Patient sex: M
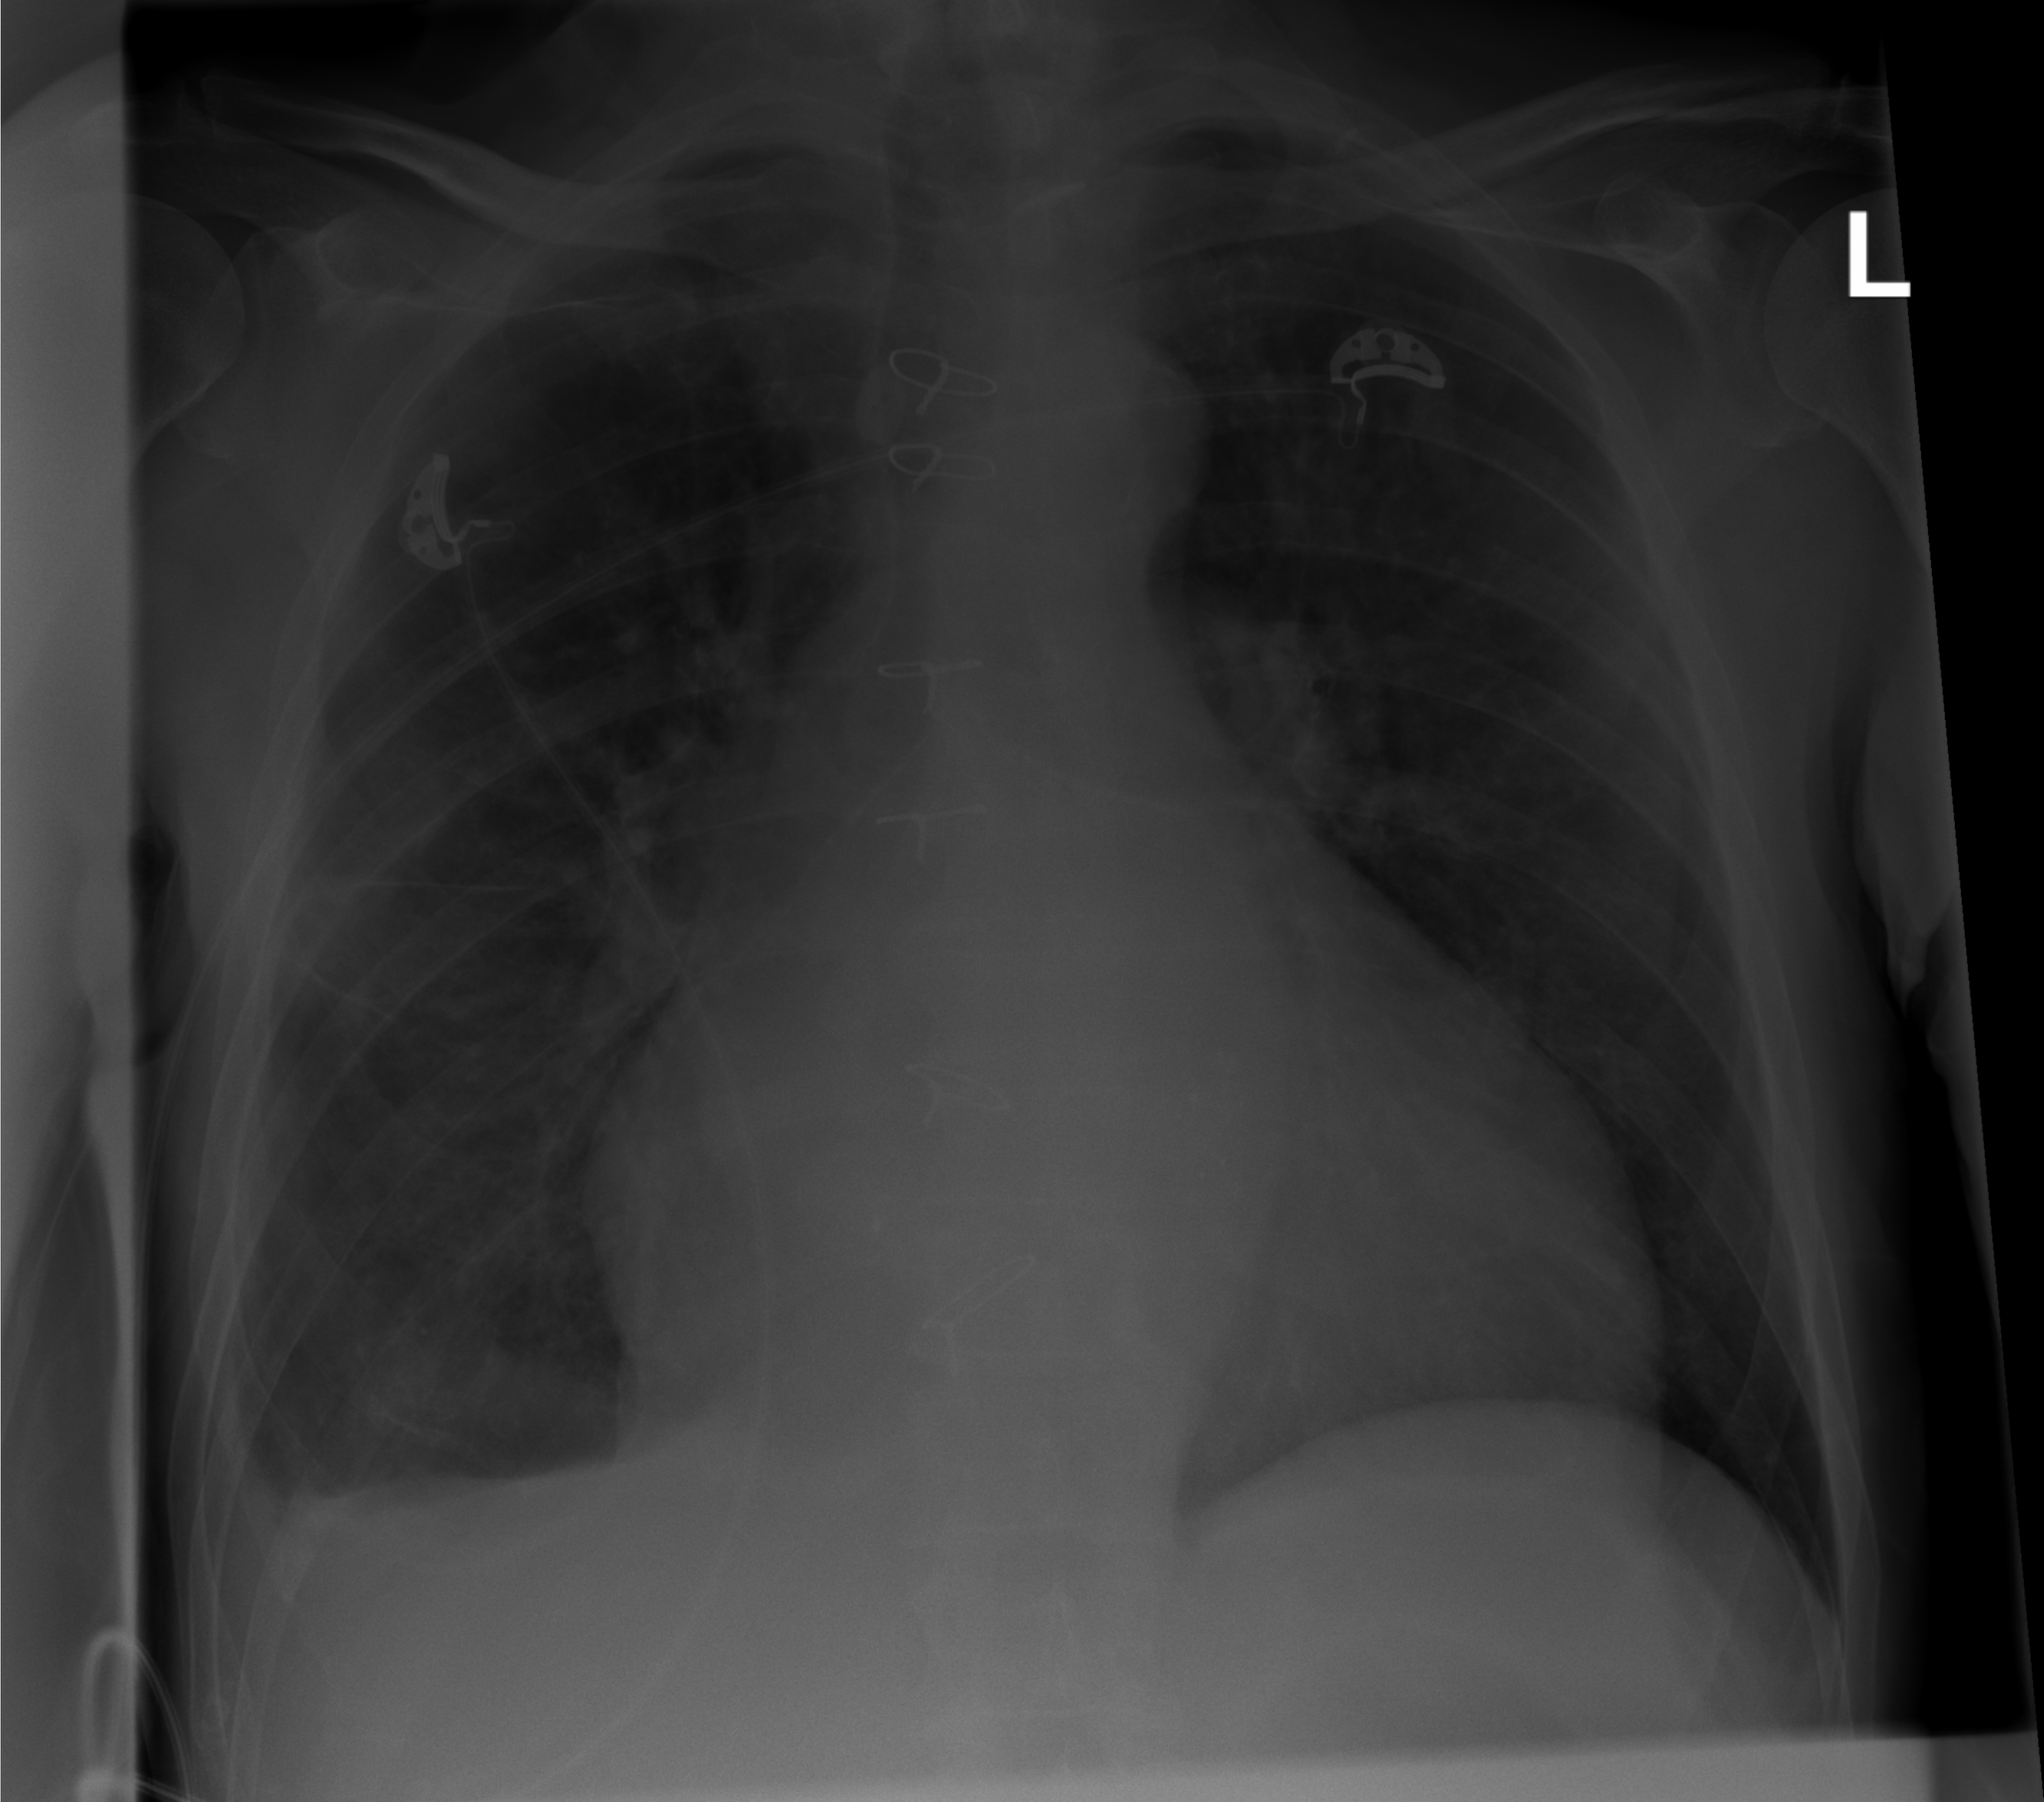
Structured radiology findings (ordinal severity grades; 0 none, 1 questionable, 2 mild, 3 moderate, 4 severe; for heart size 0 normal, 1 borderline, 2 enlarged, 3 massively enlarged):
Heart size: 3
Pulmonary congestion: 0
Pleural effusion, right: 1
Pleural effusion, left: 0
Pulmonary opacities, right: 0
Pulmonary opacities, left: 0
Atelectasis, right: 1
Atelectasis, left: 0